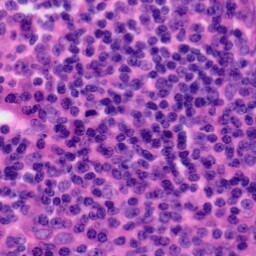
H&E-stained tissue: Tonsil